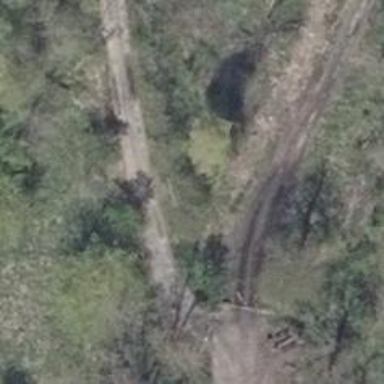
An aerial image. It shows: Dirt track road with grade 4 track type.